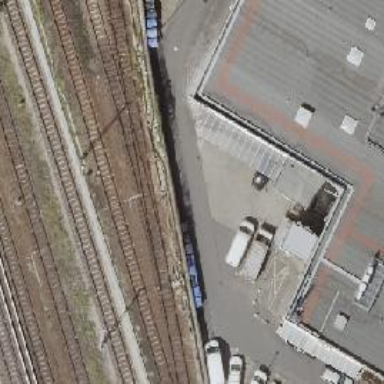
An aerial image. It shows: Railway spur service.